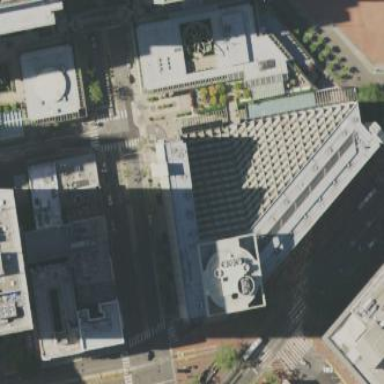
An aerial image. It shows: Part of building is shown in the image.